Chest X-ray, AP view. Patient: 80 years old, sex M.
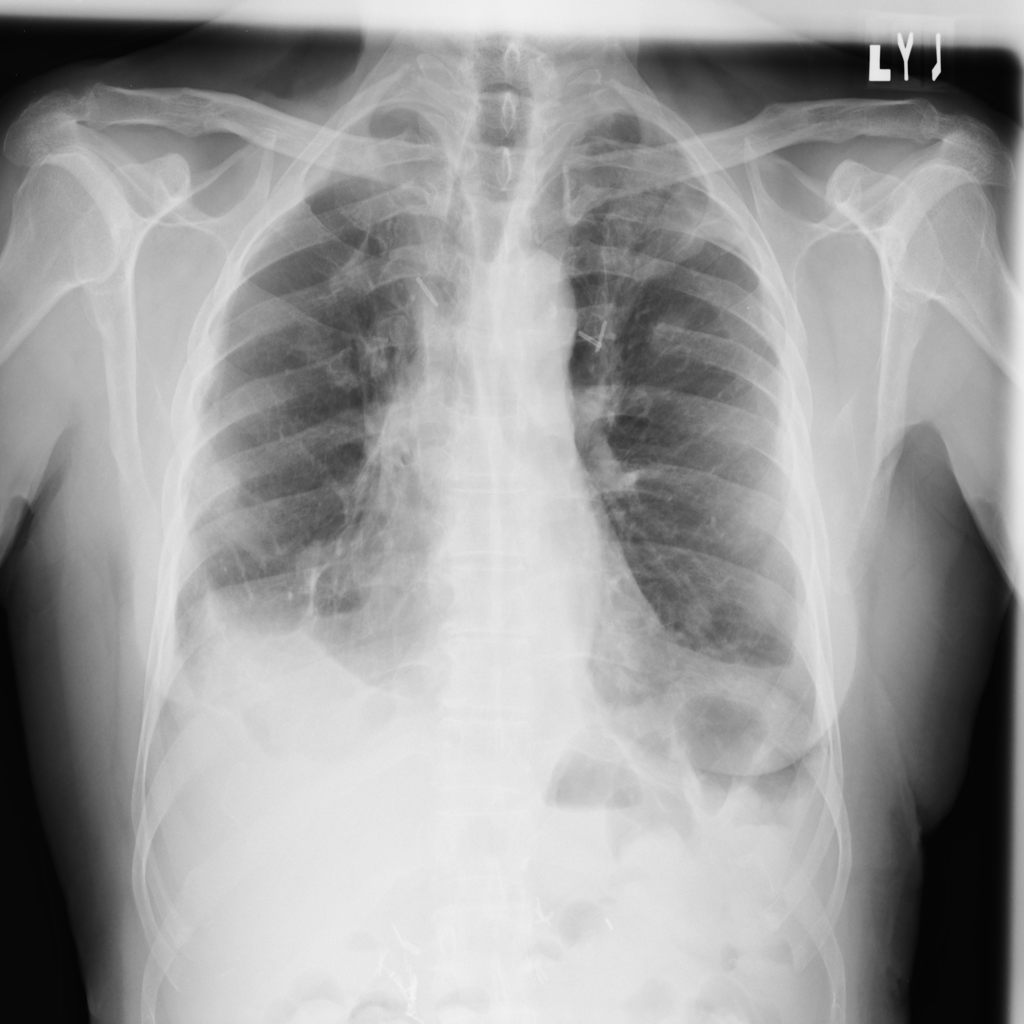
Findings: No Finding